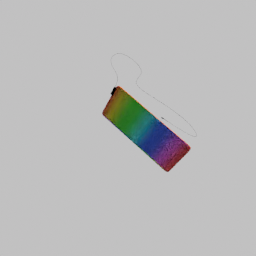
Label: electronics